Question: I'm trying to upload a file in my s3 bucket with an AWS pre-signed URL.
Here is my JS function:
'''
function UploadObjectUsingPresignedURL() {
var file = document.getElementById('customFile').files[0];
console.log(file);
var xhr = new XMLHttpRequest();
xhr.open('PUT', 'hereMyPresignedURL', true);
//xhr.setRequestHeader('Content-Type', 'image/jpeg');
xhr.onload = () => {
if (xhr.status === 200) {
console.log('Uploaded data successfully');
}
};
xhr.onerror = () => {
console.log('Nope')
};
xhr.send(file); // 'file' is a File object here
}
'''
Here is my HTML:
'''
<div class="input-group">
<div class="custom-file">
<input type="file" class="custom-file-input" id="customFile"
aria-describedby="customFile">
<label class="custom-file-label" for="customFile">Choose file</label>
</div>
<div class="input-group-append">
<button class="btn btn-outline-secondary" type="button" id="customFile"
onclick="UploadObjectUsingPresignedURL()">Button</button>
</div>
</div>
'''
And here the result in my console...

> functions.js:4 File {name: "aragorn.jpg", lastModified: 1590136296908, lastModifiedDate: Fri May 22 2020 10:31:36 GMT+0200 (heure d'ete d'Europe centrale), webkitRelativePath: "", size: 7714, ...}
functions.js:10 Uploaded data successfully)
So it seems it went well (Uploaded data successfully), but in my S3 bucket I have no new files... since I have no error, I don't know how to debug this.
Here is my .NET code for generating the pre-signed URL:
'''
public static string MakeS3PresignedURIUpload() {
string awsAccessKeyId = "XXX";
string awsSecretAccessKey = "XXX";
string s3Bucket = "test-bucket";
string s3Key = "/aragorn.jpg";
string awsRegion = "us-west-2";
string presignedUri = "Error : No S3 URI found!";
int expirationMinutes = 60;
if (s3Bucket != String.Empty && s3Key != String.Empty && awsRegion != String.Empty) {
try {
s3Key = s3Key.Replace("\", "/");
GetPreSignedUrlRequest presignedUriReq = new GetPreSignedUrlRequest();
RegionEndpoint myRegion = RegionEndpoint.GetBySystemName(awsRegion);
AmazonS3Client client = new AmazonS3Client(awsAccessKeyId, awsSecretAccessKey, myRegion);
presignedUriReq.Verb = HttpVerb.PUT;
presignedUriReq.BucketName = s3Bucket;
presignedUriReq.Key = s3Key;
presignedUriReq.Expires = DateTime.UtcNow.AddMinutes(expirationMinutes);
presignedUri = client.GetPreSignedURL(presignedUriReq); }
catch (AmazonS3Exception e) {
return string.Format("Error : S3 - MakeS3PresignedURIUpload - Error encountered on server.Message:'{0}' when writing an object", e.Message);
}
catch (Exception e) {
return string.Format("Error : S3 - MakeS3PresignedURIUpload - Unknown encountered on server. Message:'{0}' when writing an object", e.Message);
}
}
return presignedUri;
}
'''
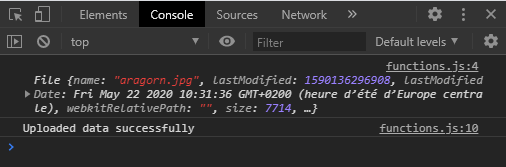
Answer: '''
string s3Key = "/aragorn.jpg";
'''
Change to
'''
string s3Key = "aragorn.jpg";
'''
It was working, but saving the file in an un-named folder in the bucket and not directly in the bucket ...